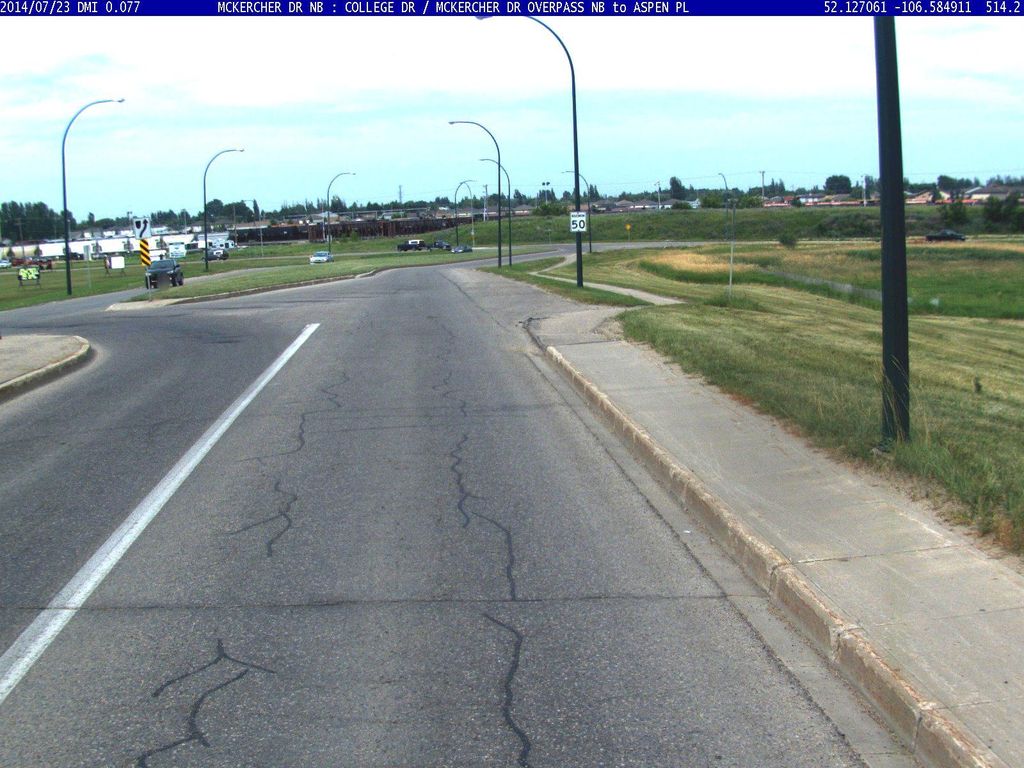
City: saskatoon